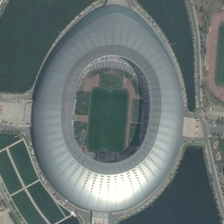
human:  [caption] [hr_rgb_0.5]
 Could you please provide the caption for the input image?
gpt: a playground is in an oval silver gray building near water .

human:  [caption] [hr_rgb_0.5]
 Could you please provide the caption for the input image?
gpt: the bird's nest stadium is surrounded by vegetation regularly .

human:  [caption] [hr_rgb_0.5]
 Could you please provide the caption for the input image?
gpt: a playground is in an oval silver gray building near water .

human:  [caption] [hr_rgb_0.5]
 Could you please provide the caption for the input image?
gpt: in the middle of the stadium are red and green football fields .

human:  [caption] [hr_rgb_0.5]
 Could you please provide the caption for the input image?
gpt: the bird's nest stadium is surrounded by vegetation regularly .